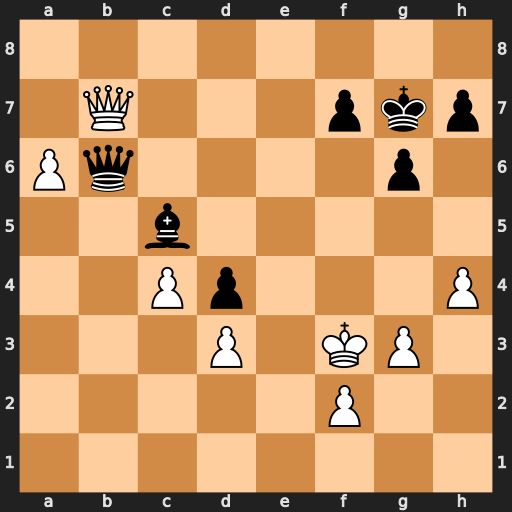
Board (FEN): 8/1Q3pkp/Pq4p1/2b5/2Pp3P/3P1KP1/5P2/8
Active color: w
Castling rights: -
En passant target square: -
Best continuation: Qxb6 Bxb6 Ke4 Kf6 Kd5